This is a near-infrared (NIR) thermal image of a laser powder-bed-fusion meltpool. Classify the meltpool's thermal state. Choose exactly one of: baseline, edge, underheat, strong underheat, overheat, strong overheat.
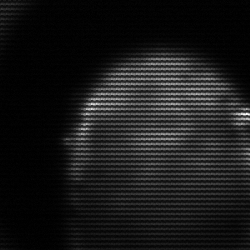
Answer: edge